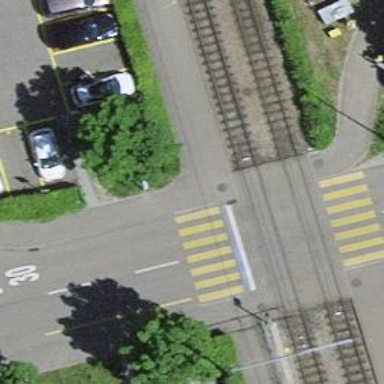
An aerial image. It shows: Crossing for the railway.